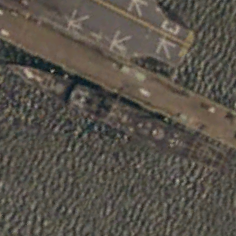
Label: cruiser